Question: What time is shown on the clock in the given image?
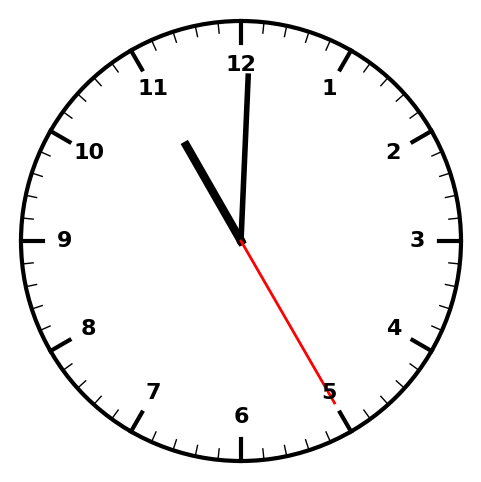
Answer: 11:00:25